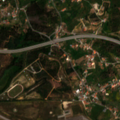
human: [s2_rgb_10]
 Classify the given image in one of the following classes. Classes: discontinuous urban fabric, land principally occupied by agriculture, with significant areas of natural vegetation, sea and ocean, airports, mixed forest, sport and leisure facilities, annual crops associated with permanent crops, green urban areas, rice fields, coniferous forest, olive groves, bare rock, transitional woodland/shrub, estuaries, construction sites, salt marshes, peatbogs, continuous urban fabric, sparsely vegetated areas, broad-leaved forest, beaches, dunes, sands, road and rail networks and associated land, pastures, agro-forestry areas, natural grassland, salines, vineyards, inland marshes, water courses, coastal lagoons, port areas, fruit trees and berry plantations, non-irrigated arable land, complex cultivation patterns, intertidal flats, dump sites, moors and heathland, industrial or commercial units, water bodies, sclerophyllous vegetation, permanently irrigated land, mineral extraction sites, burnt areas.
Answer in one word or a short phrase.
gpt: airports, olive groves, complex cultivation patterns, land principally occupied by agriculture, with significant areas of natural vegetation, mixed forest, transitional woodland/shrub